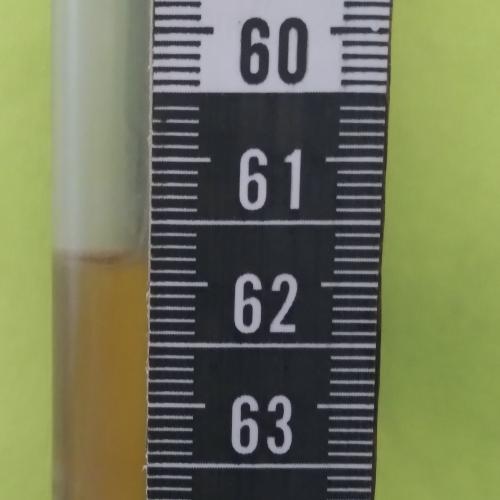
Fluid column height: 61.8 cm